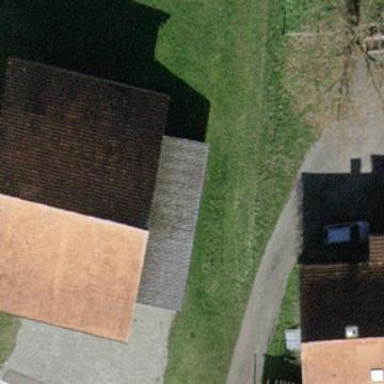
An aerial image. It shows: Farm auxiliary building with gabled roof.